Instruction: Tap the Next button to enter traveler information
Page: cart
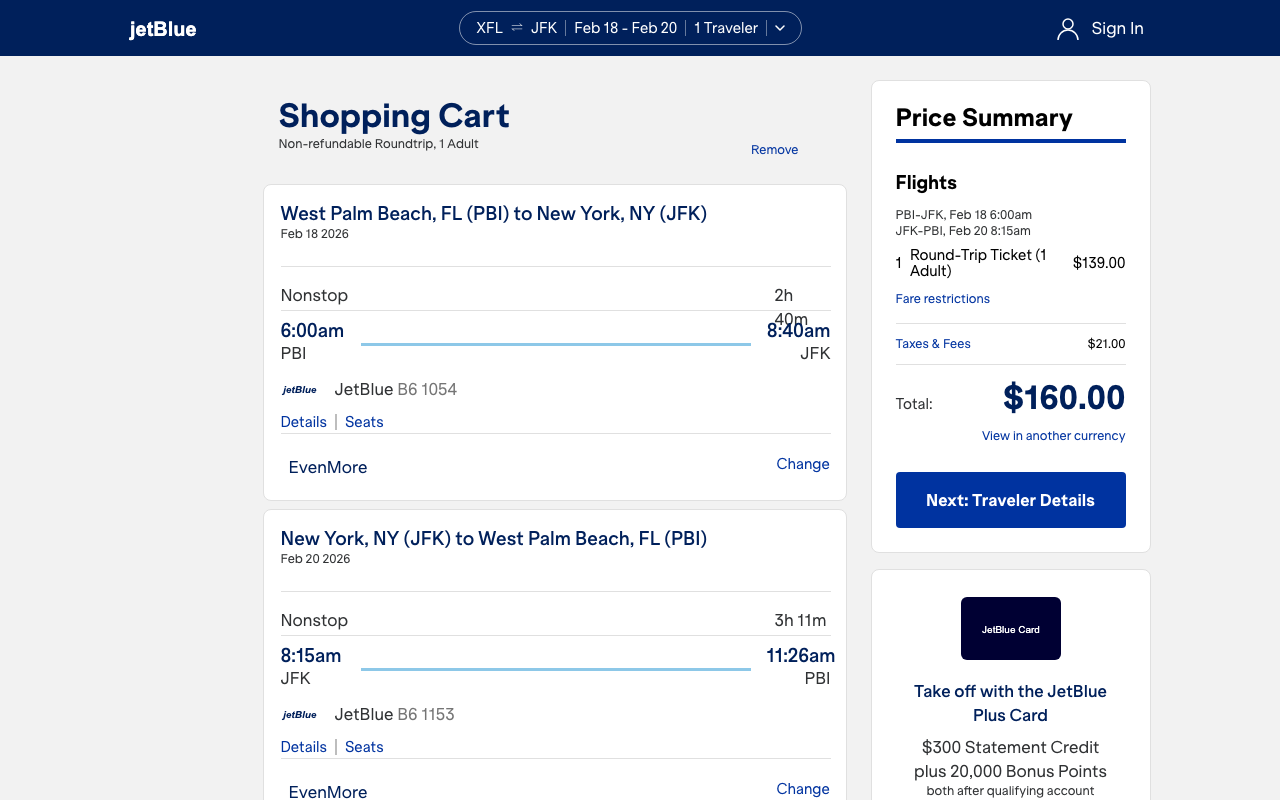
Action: click